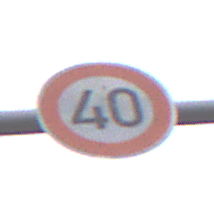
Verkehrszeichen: Geschwindigkeit40
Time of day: Midday
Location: Outdoor (Nature)
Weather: Overcast
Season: NotSpecified
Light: Natural